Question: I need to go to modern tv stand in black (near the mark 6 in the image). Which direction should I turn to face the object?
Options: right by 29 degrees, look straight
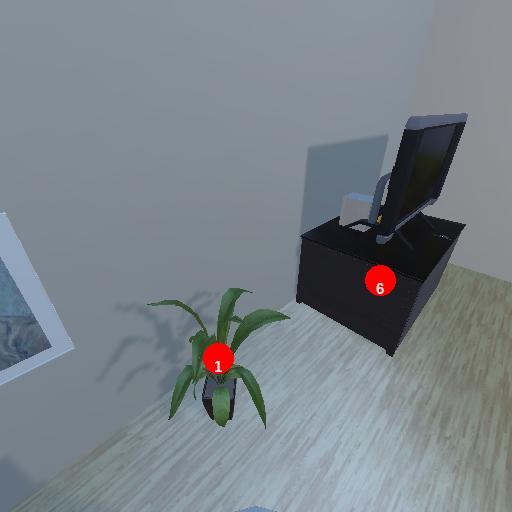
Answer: right by 29 degrees